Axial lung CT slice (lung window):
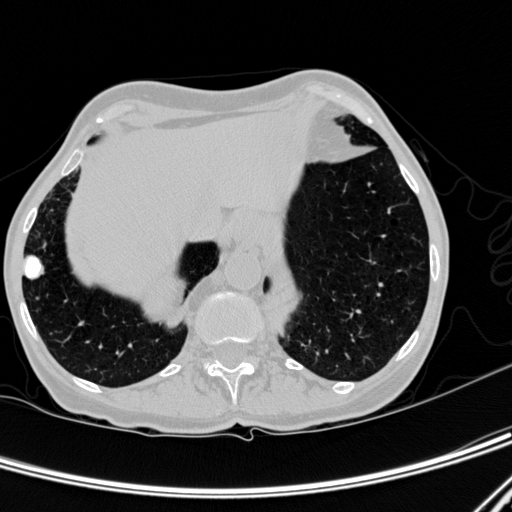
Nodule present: yes
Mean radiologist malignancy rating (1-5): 1.75